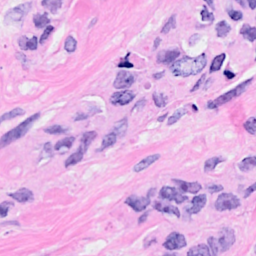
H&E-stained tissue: Breast